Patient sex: M
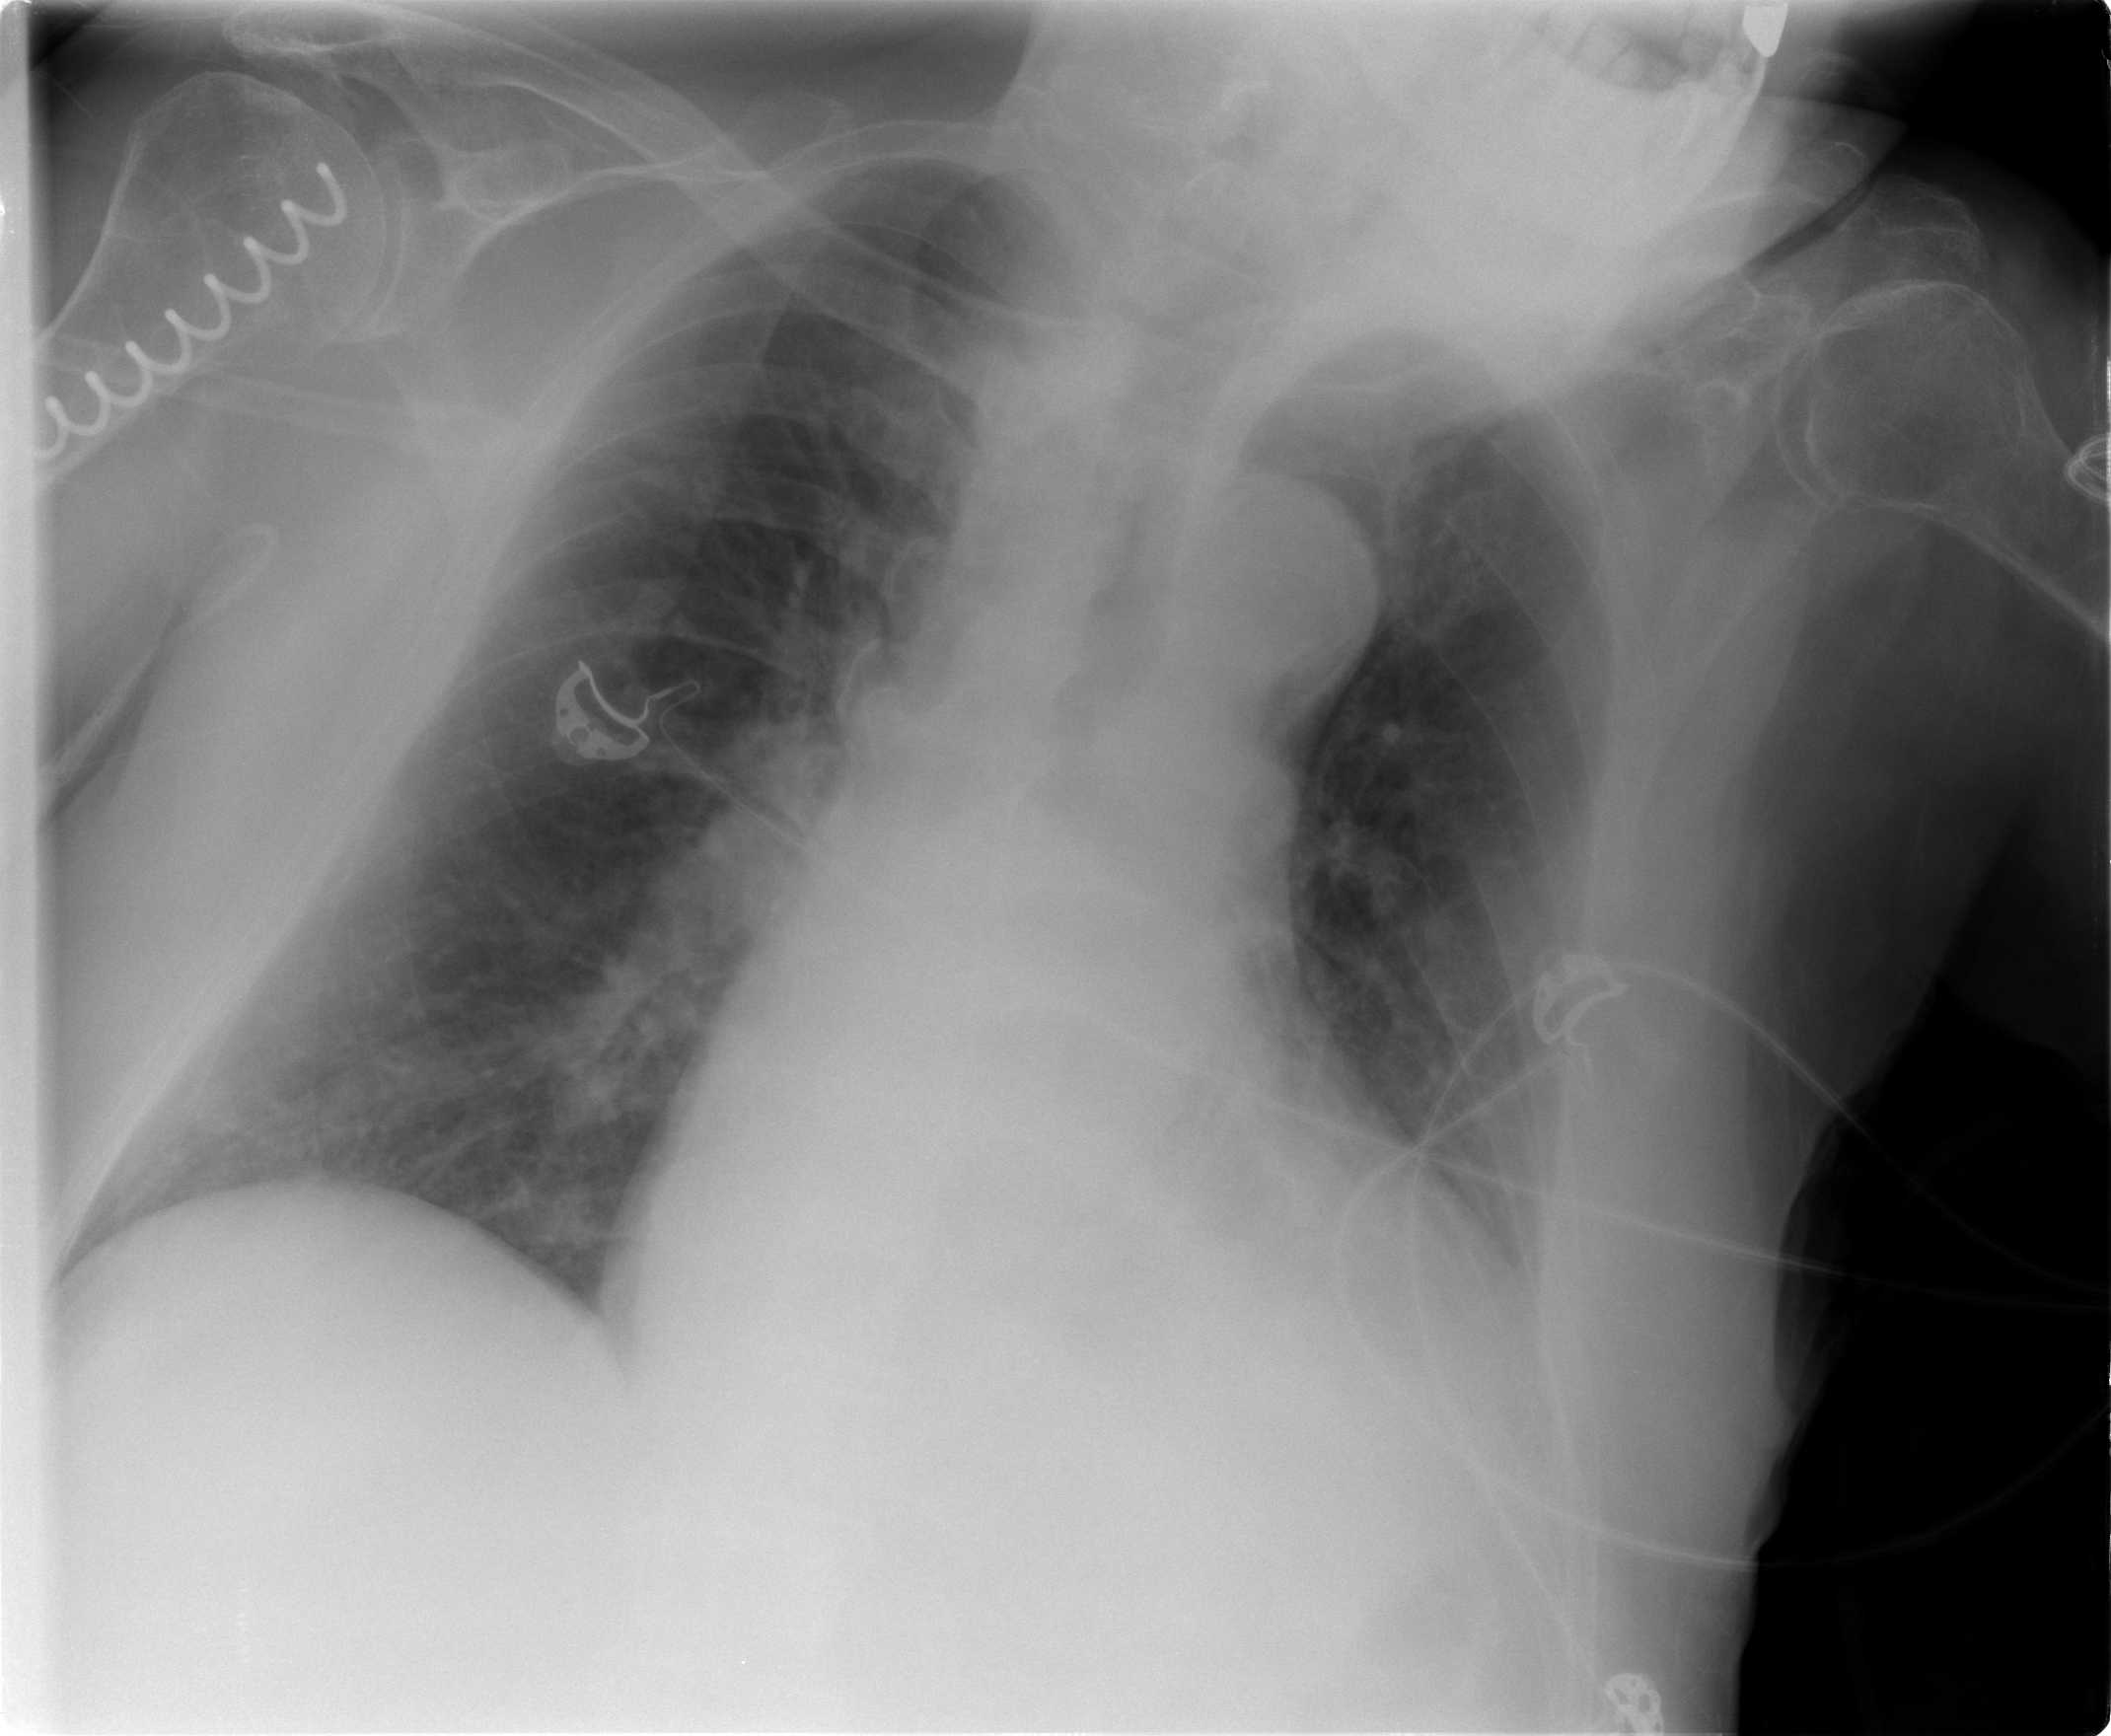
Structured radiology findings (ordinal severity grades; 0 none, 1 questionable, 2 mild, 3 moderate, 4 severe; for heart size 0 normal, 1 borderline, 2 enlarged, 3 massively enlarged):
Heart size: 3
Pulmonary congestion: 2
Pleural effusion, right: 0
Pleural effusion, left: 1
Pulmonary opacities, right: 2
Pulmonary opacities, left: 0
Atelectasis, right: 0
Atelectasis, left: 1